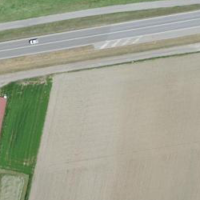
EUNIS habitat code: 24
Species observed at this site:
Sturnus vulgaris